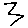
Label: zigzag